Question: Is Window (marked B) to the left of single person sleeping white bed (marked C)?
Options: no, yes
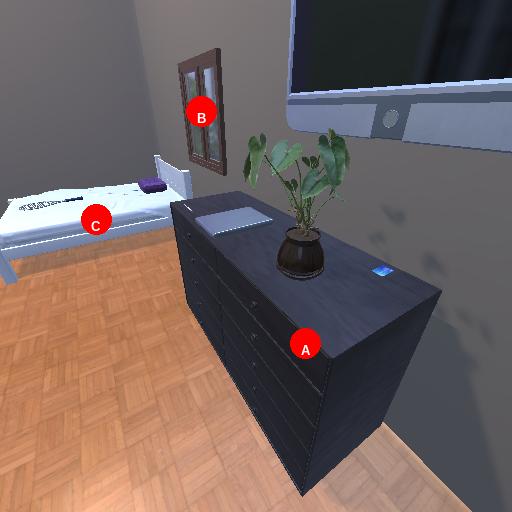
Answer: no